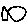
Label: fish